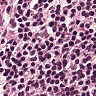
Metastatic tissue present: no